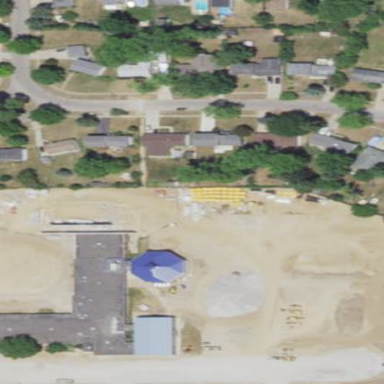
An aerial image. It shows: School.